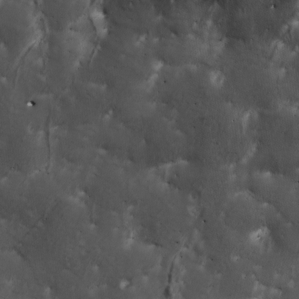
Label: non_frost